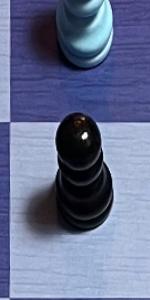
Label: Empty